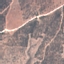
Label: HerbaceousVegetation